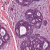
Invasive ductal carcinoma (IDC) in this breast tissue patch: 0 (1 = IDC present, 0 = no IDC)